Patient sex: M
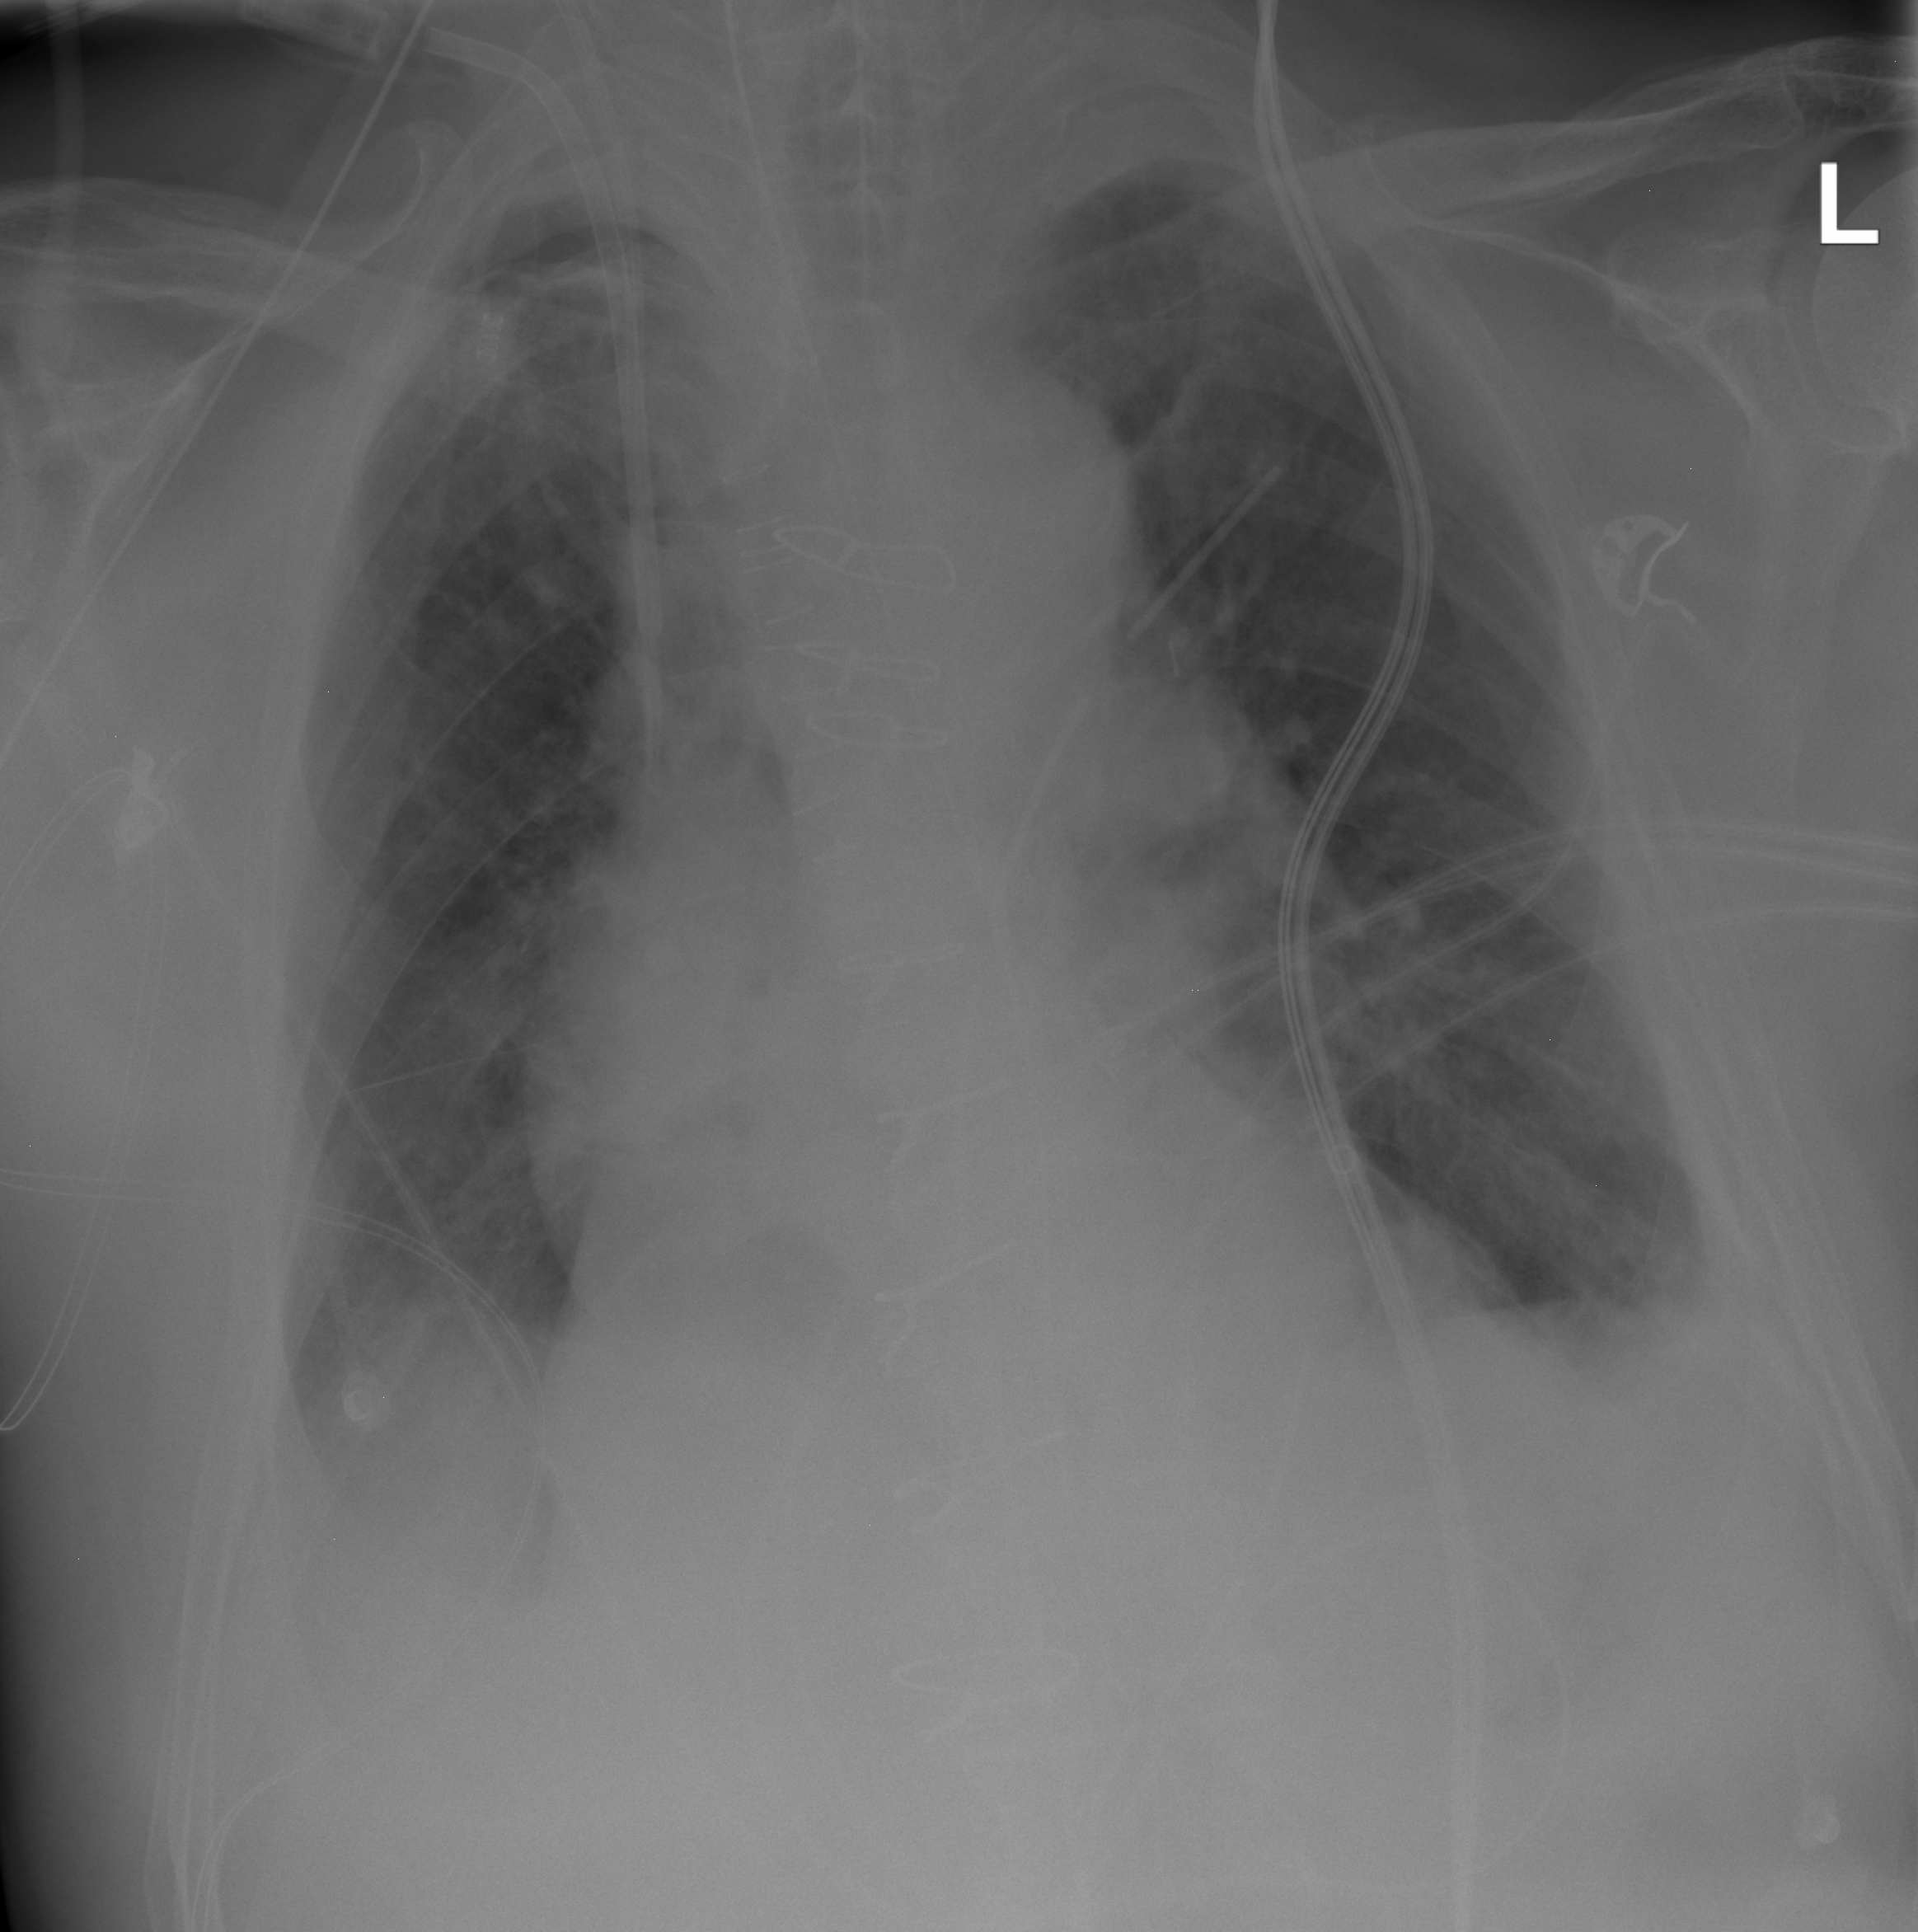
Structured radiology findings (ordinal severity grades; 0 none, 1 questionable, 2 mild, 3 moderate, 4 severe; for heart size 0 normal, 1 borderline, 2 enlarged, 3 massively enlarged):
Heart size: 0
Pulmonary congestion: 0
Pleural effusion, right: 2
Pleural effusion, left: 0
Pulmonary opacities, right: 0
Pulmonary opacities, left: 0
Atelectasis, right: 2
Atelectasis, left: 0